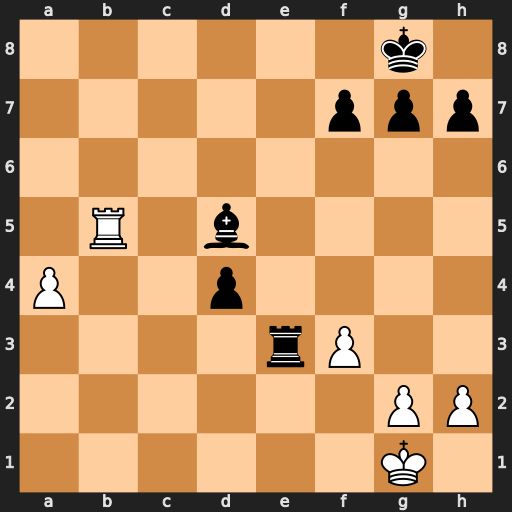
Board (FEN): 6k1/5ppp/8/1R1b4/P2p4/4rP2/6PP/6K1
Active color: w
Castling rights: -
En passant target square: -
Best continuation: Rb8+ Re8 Rxe8#